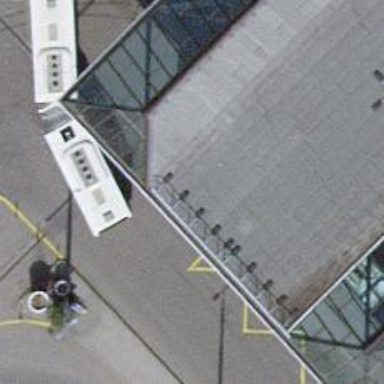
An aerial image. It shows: Trolleybus platform on asphalt bridge with shelter.